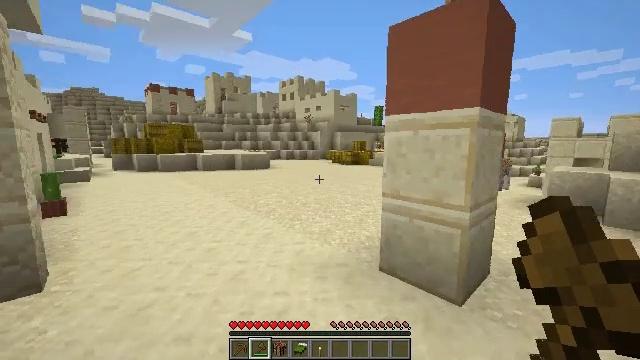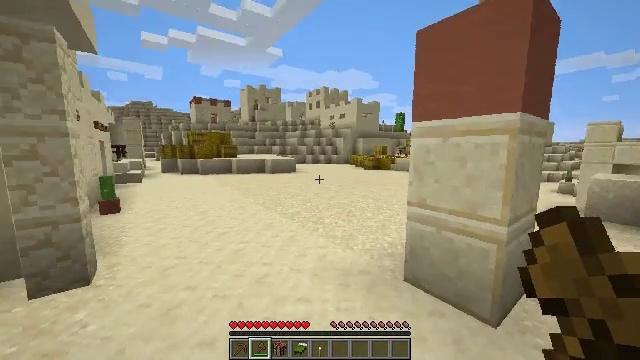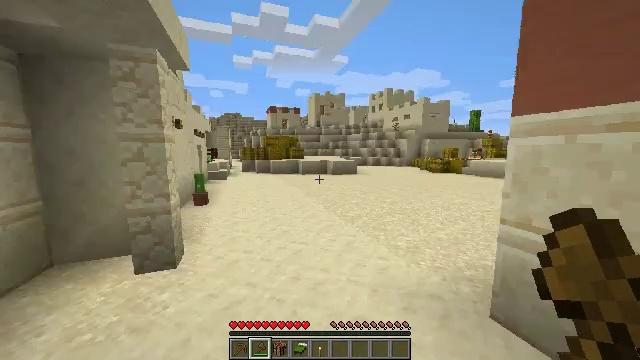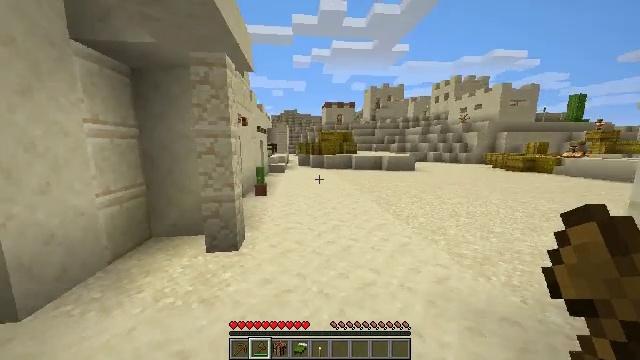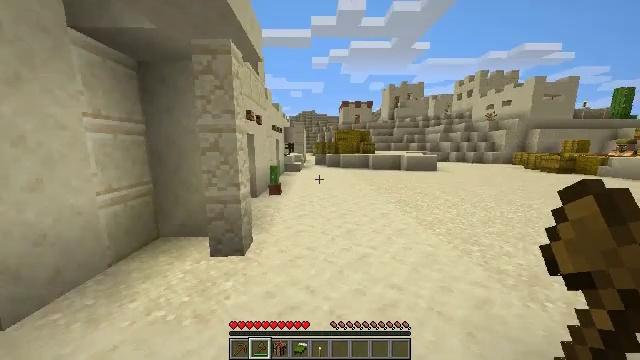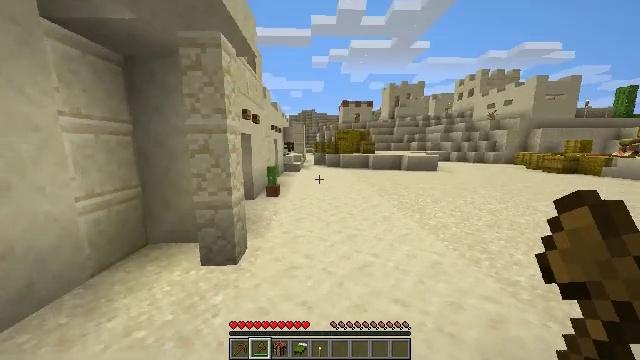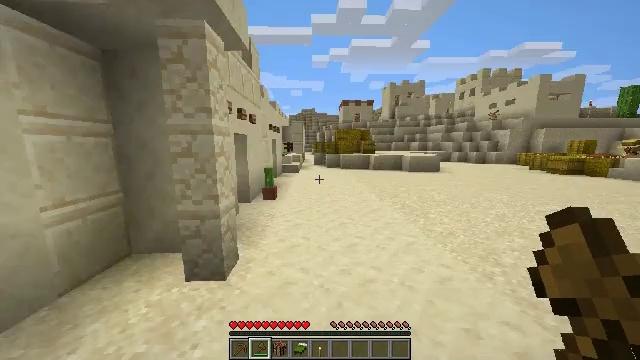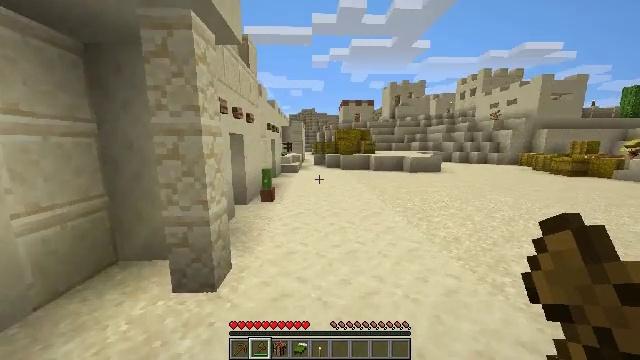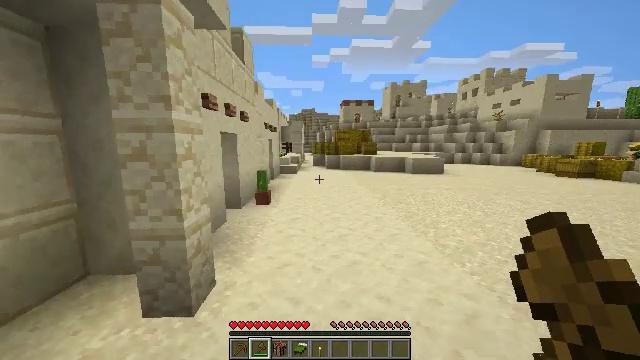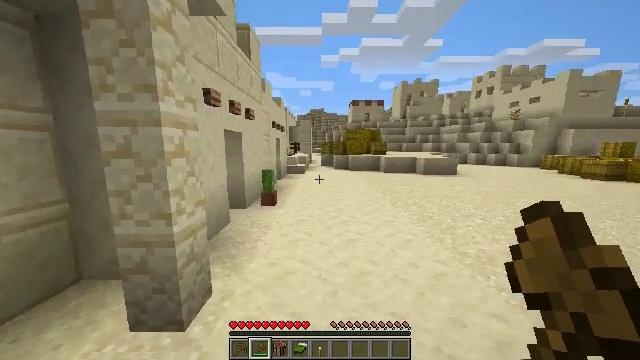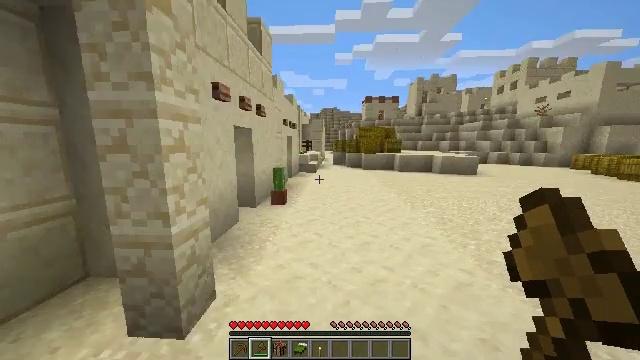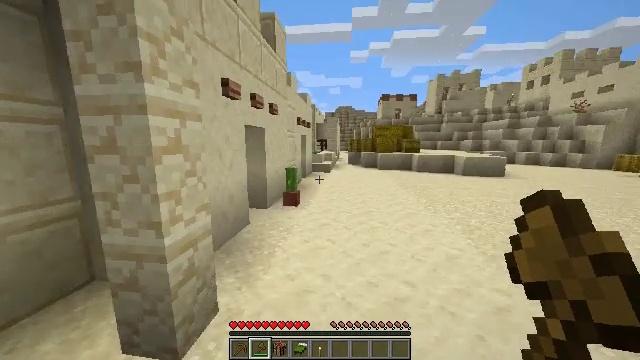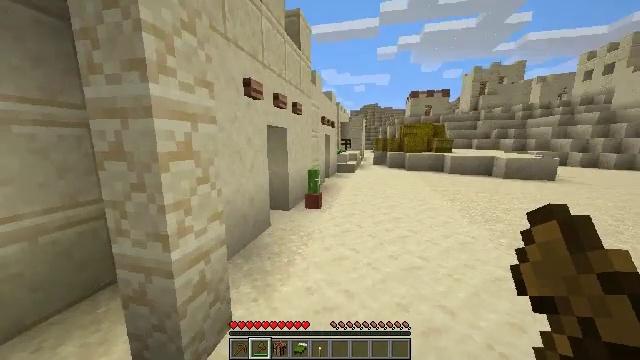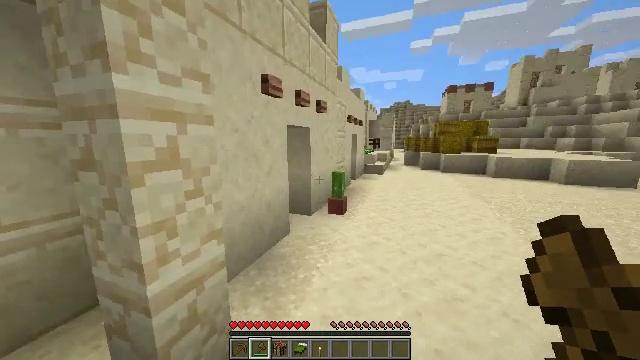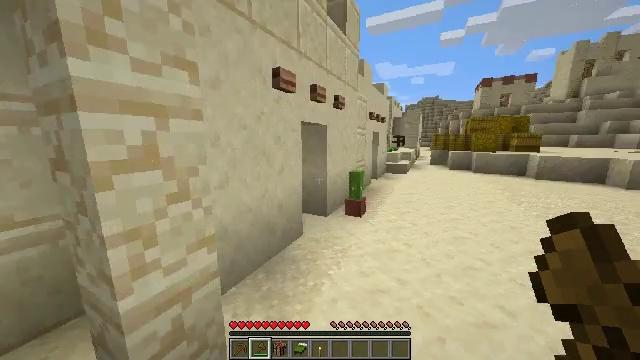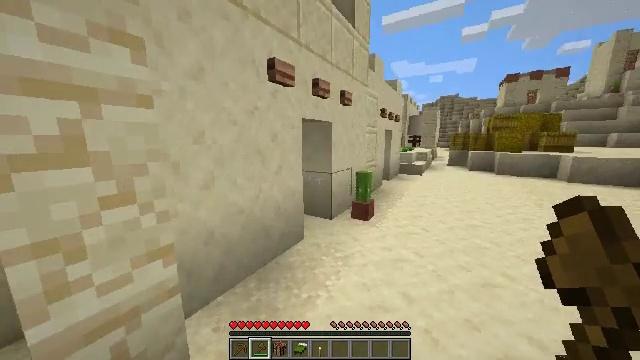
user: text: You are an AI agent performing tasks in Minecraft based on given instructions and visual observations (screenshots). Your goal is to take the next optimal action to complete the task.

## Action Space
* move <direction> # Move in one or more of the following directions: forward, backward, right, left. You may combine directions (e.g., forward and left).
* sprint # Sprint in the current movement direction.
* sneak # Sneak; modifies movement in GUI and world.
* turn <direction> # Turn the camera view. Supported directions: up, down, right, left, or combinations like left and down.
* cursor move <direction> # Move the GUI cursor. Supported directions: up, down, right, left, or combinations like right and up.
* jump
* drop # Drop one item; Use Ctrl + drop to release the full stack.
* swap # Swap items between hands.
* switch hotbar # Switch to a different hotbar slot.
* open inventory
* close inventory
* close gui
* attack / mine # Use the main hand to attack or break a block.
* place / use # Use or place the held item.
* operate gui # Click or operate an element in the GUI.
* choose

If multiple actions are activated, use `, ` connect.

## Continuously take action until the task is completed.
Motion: motion action
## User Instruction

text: Harvest wheat from the field.
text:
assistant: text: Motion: move forward, turn left
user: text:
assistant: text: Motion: move forward, turn left
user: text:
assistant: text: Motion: move forward, turn left and down
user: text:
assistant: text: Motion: move forward, turn left
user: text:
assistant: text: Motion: move forward
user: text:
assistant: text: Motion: move forward
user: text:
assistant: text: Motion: move forward
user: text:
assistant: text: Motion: move forward
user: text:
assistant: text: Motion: move forward, turn left
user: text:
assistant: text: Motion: move forward, turn left
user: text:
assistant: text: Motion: move forward, turn left
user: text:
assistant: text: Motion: move forward, turn left
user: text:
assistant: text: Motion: move forward and move right, turn left
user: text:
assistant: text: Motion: move forward and move right, turn left
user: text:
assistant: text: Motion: move forward and move right, turn left
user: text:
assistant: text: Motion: move forward and move right, turn left
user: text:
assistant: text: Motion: move forward and move right, turn left
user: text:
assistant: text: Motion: move forward and move right, turn left
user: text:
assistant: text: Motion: move forward and move right, turn left
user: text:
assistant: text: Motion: move forward and move right, turn left
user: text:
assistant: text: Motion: move forward and move right, turn left
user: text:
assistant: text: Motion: move forward and move right, turn left
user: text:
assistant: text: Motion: move forward and move right, turn left and up
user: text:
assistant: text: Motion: move forward and move right, turn left and up
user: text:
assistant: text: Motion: move forward and move right, turn left and up
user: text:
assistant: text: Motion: move forward and move right, turn left and up
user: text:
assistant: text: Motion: move forward and move right, turn left
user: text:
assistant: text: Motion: move forward, turn left and down
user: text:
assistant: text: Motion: turn left and down
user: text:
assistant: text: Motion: turn left and down